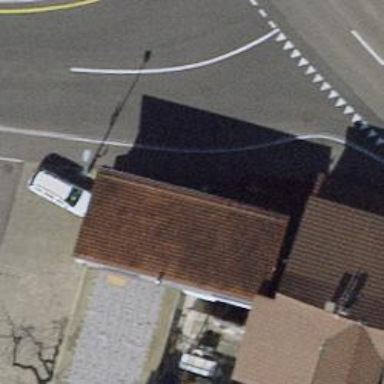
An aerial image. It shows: Cafe.